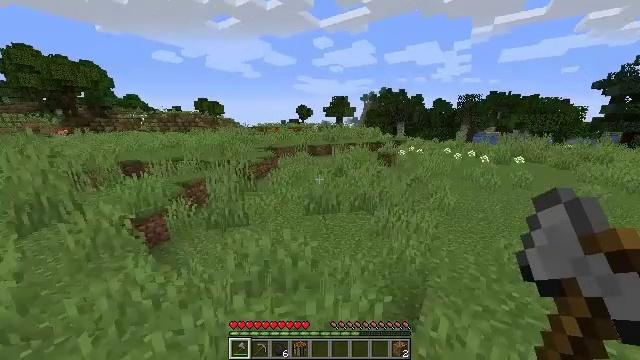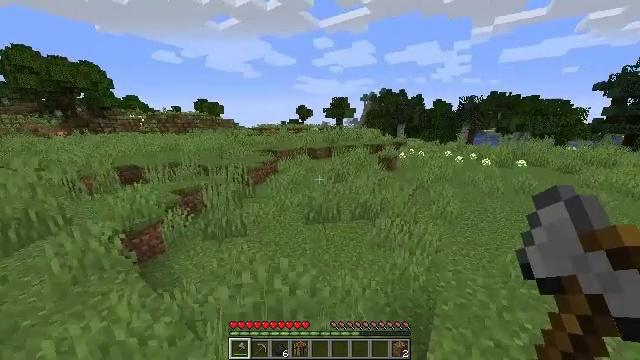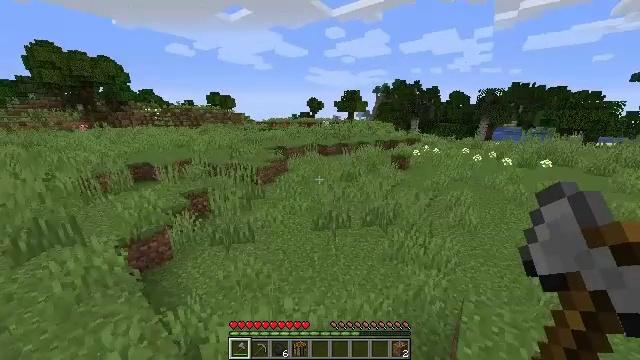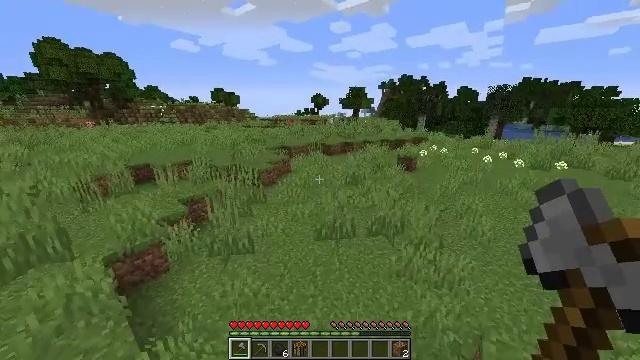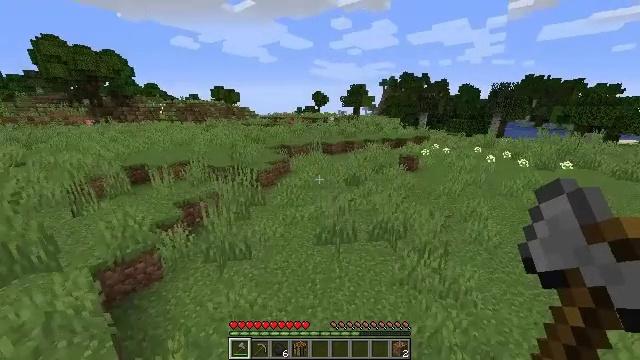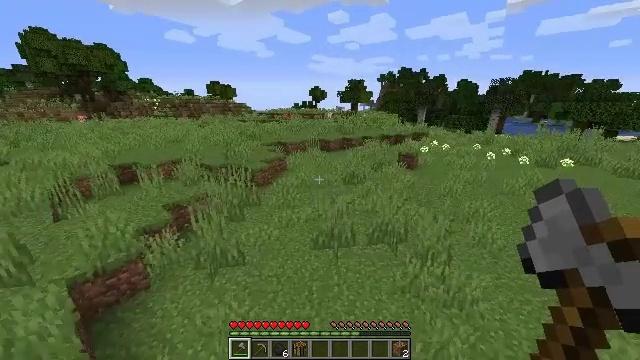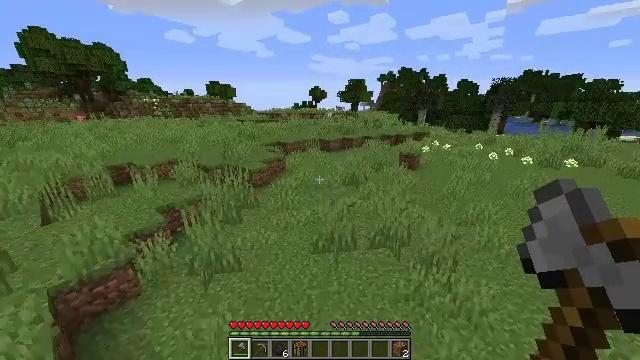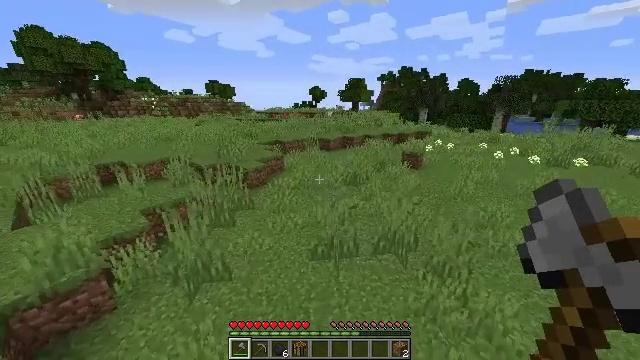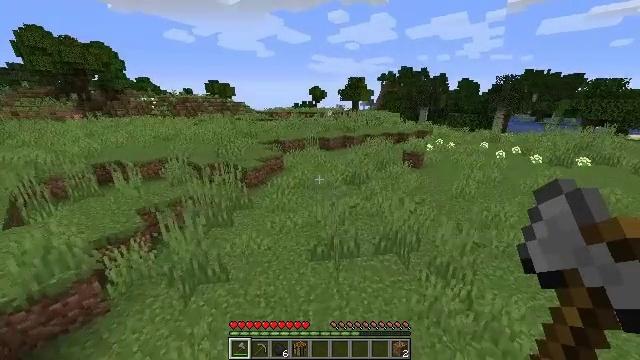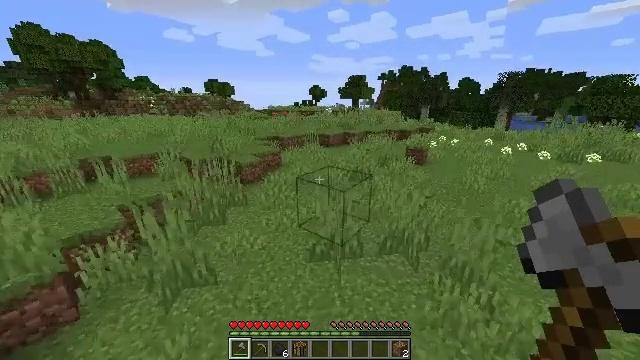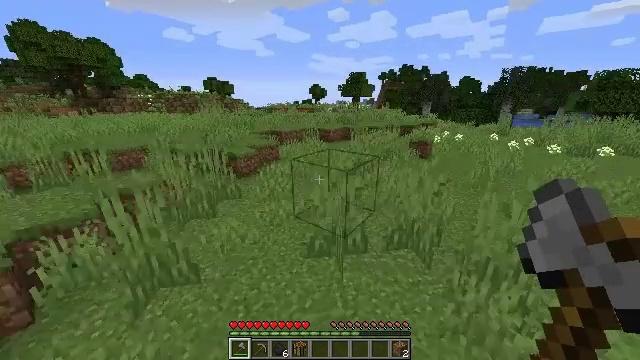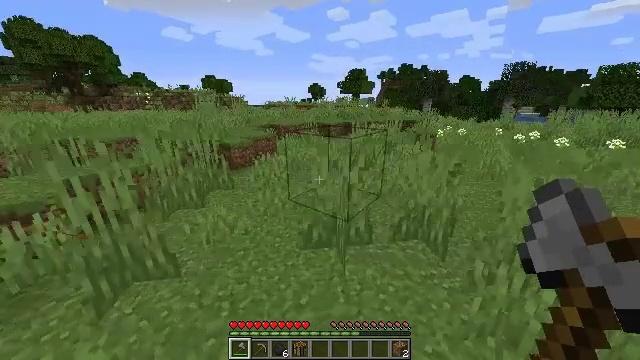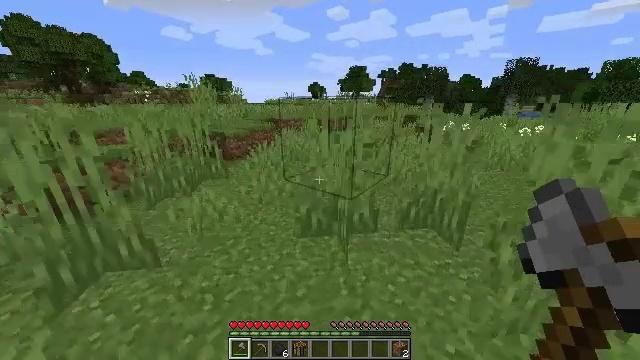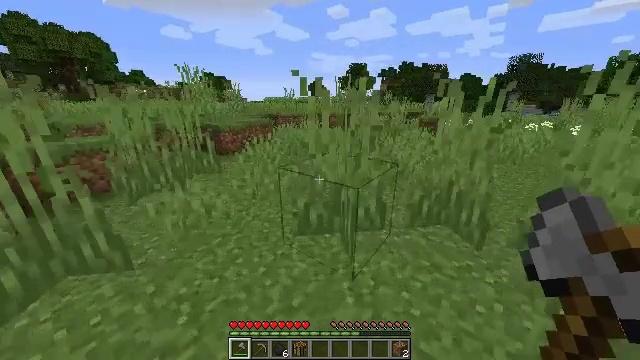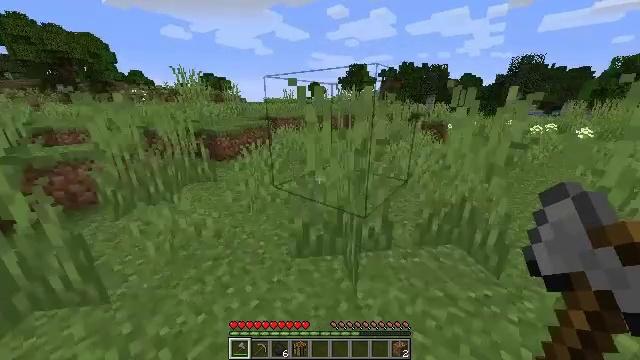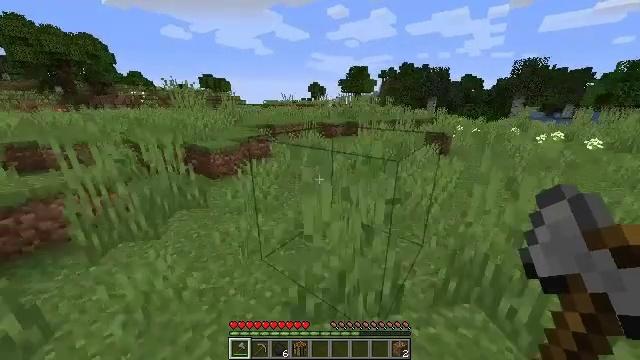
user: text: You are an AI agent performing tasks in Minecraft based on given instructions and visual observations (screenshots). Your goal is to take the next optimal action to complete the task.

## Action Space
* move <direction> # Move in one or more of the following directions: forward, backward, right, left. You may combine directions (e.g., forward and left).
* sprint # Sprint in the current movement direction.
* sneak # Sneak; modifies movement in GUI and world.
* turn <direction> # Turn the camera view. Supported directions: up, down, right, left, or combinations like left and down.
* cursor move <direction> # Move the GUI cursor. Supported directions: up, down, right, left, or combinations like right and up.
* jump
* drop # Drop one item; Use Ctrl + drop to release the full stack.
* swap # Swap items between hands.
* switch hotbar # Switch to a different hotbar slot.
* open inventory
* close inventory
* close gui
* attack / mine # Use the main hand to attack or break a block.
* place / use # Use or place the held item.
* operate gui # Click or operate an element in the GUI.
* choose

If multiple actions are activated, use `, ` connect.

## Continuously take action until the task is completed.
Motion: motion action
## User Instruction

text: Gather tall grass by hitting it.
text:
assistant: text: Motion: move forward, sprint, jump
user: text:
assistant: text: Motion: move forward, sprint, turn left and down, jump
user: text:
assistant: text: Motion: move forward, sprint, turn left and down, jump
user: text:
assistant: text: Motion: move forward, sprint, jump
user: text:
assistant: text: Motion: move forward, sprint, turn down, jump
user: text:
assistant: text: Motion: move forward, sprint, jump
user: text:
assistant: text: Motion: move forward, sprint, jump
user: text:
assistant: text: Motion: move forward, sprint, jump
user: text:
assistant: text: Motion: move forward, sprint, jump
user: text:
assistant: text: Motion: move forward, sprint, jump
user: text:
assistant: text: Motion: move forward, sprint, jump
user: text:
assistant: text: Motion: move forward, sprint, jump
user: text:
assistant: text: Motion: move forward, sprint, jump
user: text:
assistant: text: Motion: move forward, sprint, jump
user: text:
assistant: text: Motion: move forward, sprint, jump
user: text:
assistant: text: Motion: move forward, sprint, jump
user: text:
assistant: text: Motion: move forward, sprint, jump
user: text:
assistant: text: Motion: move forward, sprint, jump
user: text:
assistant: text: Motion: move forward, sprint, jump
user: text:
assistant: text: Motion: move forward, sprint, jump
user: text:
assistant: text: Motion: move forward, sprint, jump
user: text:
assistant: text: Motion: move forward, sprint, jump
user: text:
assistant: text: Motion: move forward, sprint, jump
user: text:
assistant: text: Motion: move forward, sprint, jump
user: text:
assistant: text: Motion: move forward, sprint, jump
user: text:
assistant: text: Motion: move forward, sprint, jump
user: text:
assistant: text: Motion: move forward, sprint, jump
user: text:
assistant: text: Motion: move forward, sprint, jump
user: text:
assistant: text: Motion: move forward, sprint, jump
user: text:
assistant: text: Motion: move forward, sprint, jump